Question: I've added a 'tableView' in my 'ViewController' and then a UItableView Cell.
I am getting this white space between my buttons and tableView.
How to fix?

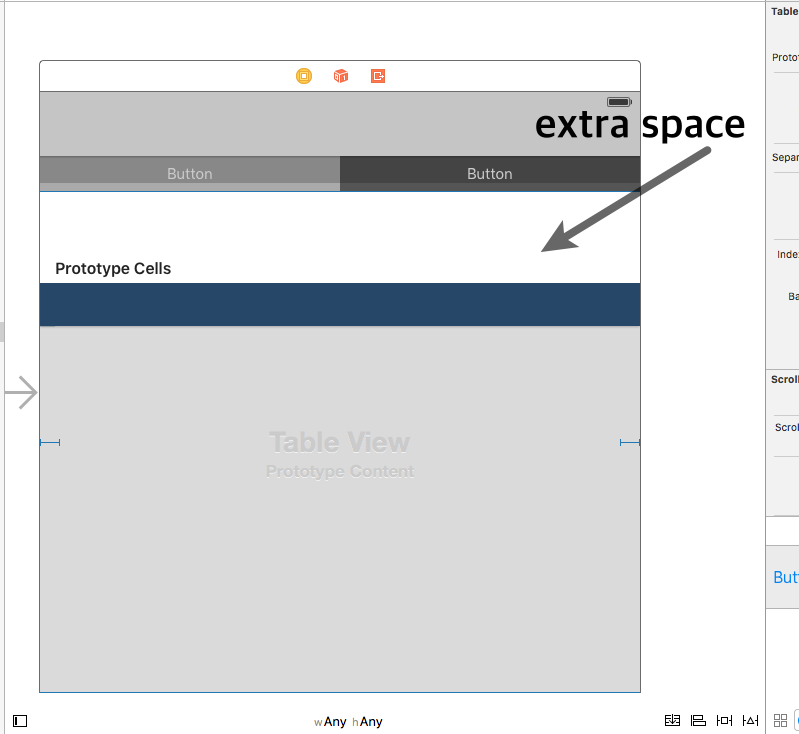
Answer: - - -